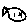
Label: fish